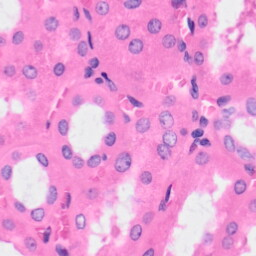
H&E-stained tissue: Kidney